Chest X-ray. View position: AP
Patient age: 46
Patient sex: F
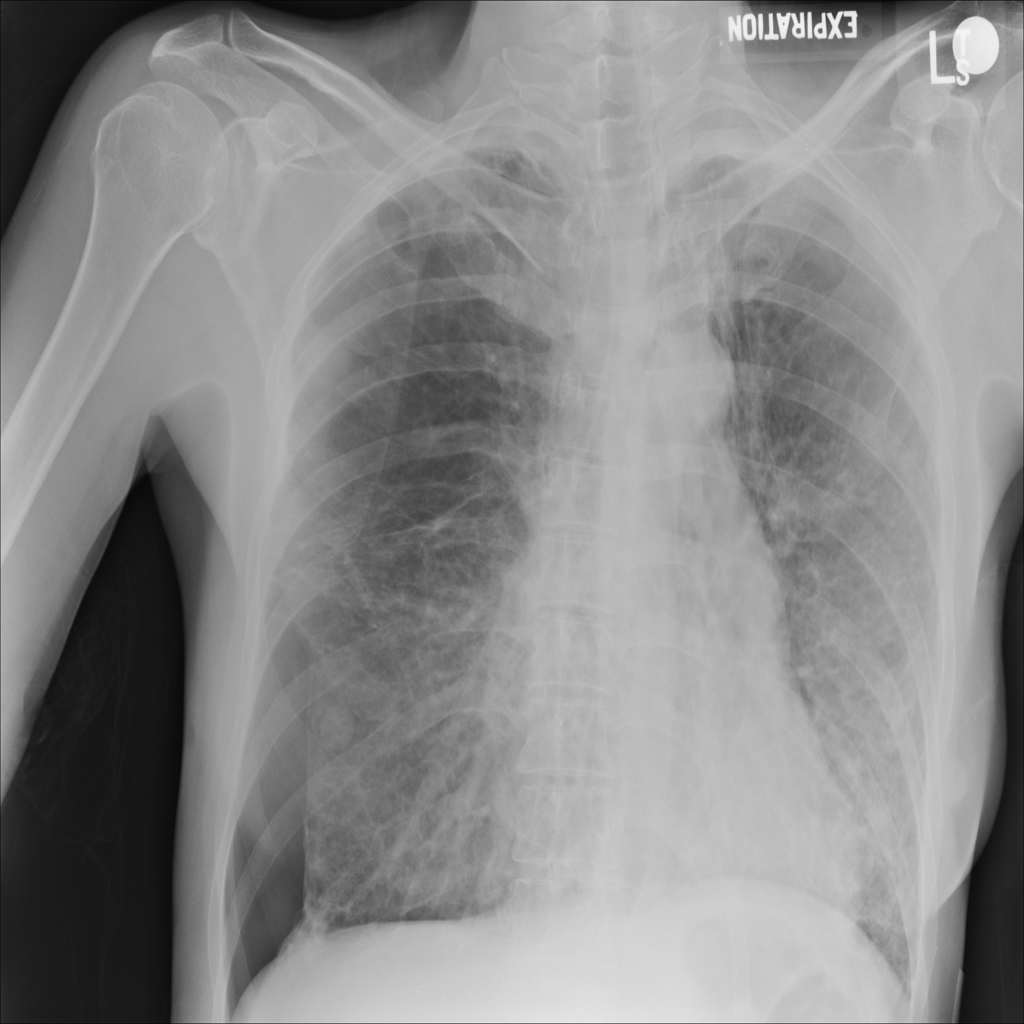
Finding: Pneumothorax